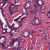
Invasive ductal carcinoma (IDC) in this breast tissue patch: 1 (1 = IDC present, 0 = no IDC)